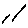
Label: line